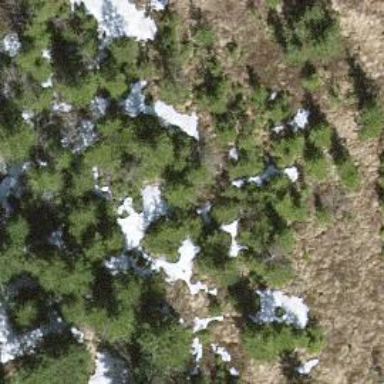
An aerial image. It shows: Single tag "natural: tree."